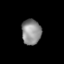
Tissue: lung
Cell type: Others
Senescence score: 0.2135
Nuclear area (px): 482
Mean DAPI intensity: 141.571